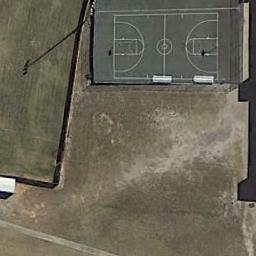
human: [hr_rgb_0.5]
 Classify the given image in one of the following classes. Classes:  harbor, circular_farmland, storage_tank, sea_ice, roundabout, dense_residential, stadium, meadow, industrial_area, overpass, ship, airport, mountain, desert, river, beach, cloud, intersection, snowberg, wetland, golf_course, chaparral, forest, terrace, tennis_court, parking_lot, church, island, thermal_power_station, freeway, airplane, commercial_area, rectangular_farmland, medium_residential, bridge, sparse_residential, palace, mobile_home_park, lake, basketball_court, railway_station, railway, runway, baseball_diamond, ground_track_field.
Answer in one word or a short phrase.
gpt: basketball_court